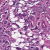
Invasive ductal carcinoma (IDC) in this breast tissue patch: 1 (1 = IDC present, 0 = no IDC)